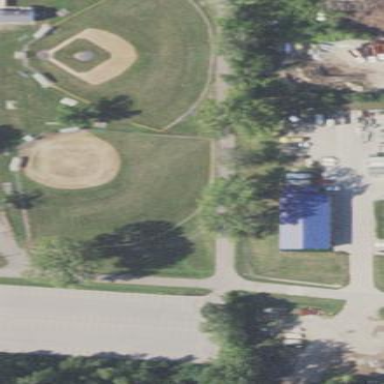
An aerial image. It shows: Softball pitch for leisure land activities.